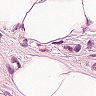
Metastatic tissue present: yes